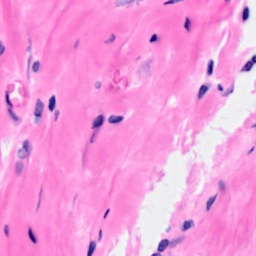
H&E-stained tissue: Breast